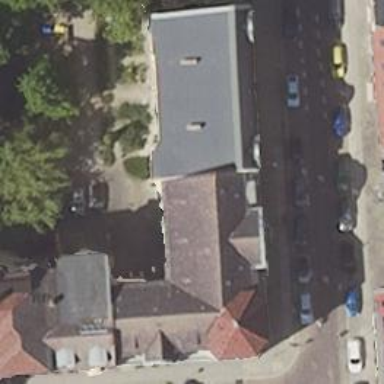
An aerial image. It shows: Residential building.